Question: I heard about the tool "auto-py-to-exe" but when i open it with
'''
auto-py-to-exe
'''
the window opens but the language box is empty and no button is clickable.
I tried to reinstall it but the error is happening every time and I don't know why.

Is it because i use Chrome or something like that?
Maybe you can help me
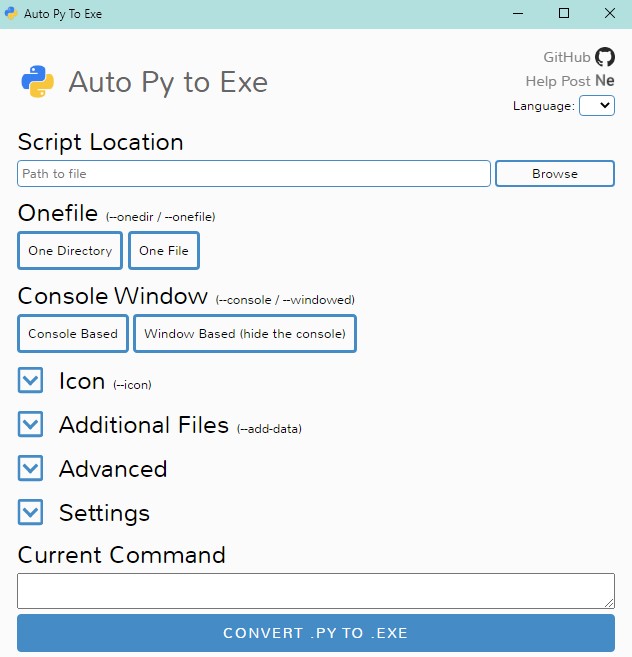
Answer: I didn't find a solution because of that I rested my Computer, after that it worked. Maybe it was a wrong Python installation.